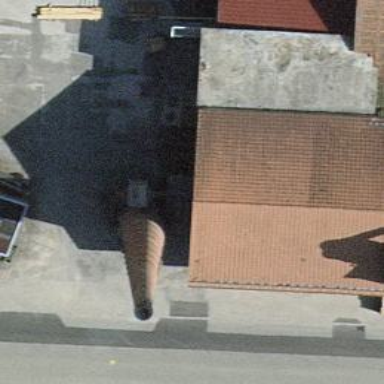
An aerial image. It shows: Chimney that is man-made.